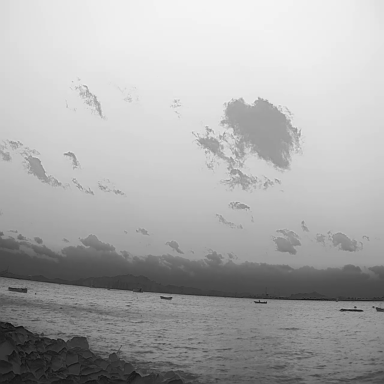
There are four bulk_carriers in the infrared image.